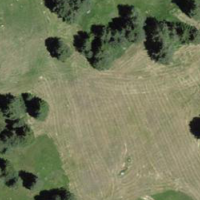
EUNIS habitat code: 26
Species observed at this site:
Zygaena filipendulae